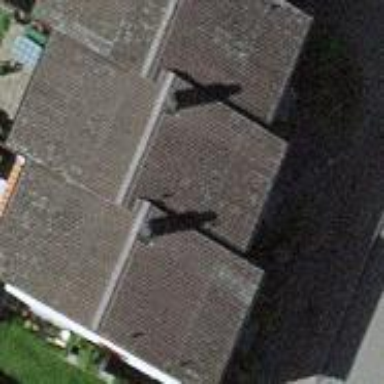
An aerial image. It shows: Terrace building.